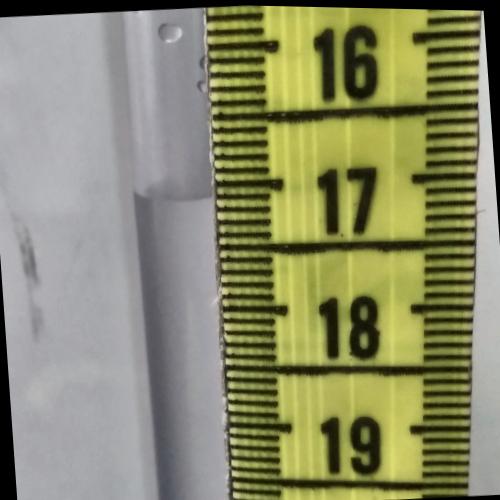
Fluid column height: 17.1 cm